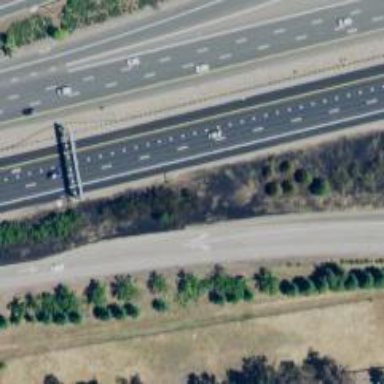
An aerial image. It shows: Motorway link.